Interaction volume radius: 10 \u00c5
Interaction volume height: 20 \u00c5
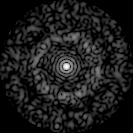
Disorder parameter: 0.828